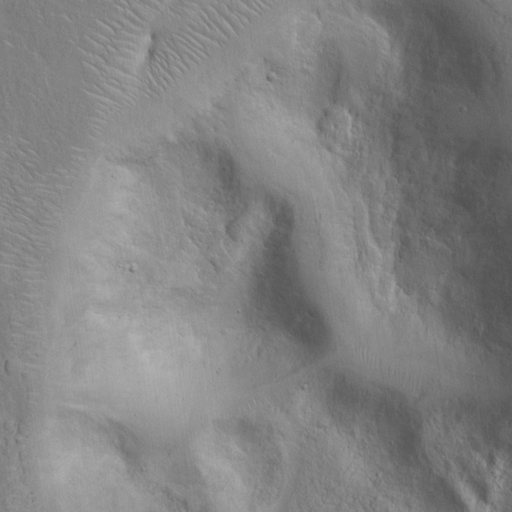
Objects detected: cone